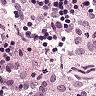
Metastatic tissue present: no